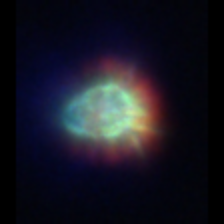
Taxon: Ciliates
Group: Other